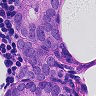
Metastatic tissue present: yes